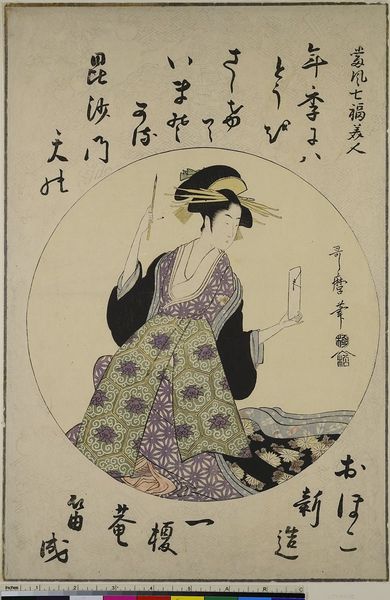
Titel: Bishamonten, aus der Serie: Gruppe der sieben schönen Glücksgöttinen
Künstler: Kitagawa Utamaro
Standort: Hamburg
Institution: Museum für Kunst und Gewerbe Hamburg
Schlagwörter: feder, gott, weiß, blumen, frau, frisur, kleid, schwarz, zeichnung, dame, malerei, muster, bild, spiegel, haare, stoff, kreis, oval, rund, holzschnitt, japan, schrift, lila, lesen, ornamente, schriftzeichen, asien, geisha, druckgraphik, druckgrafik, literatur, asiatisch, pinsel, anschauen, tracht, chinesisch, china, pergament, konkubine, stäbe, brief, briefumschlag, schneiden, gedicht, zeit, gottheit, gewebe, farbholzschnitt, korrespondenz, schicksal, maßstab, lsen, kimono, buddhismus, hinduismus, fortuna, schina, kurtisane, volkstracht, edo, haarmode, chinesische schrift, gesha, reproduktionen, sorte, dichtkunst, los, fato, manga, druckerzeugnisse, frisurenmode, briefverkehr, ripa, jainismus, hetäre, glücksgott, glück, fügung, oiran, fehcer